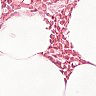
Metastatic tissue present: no